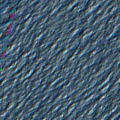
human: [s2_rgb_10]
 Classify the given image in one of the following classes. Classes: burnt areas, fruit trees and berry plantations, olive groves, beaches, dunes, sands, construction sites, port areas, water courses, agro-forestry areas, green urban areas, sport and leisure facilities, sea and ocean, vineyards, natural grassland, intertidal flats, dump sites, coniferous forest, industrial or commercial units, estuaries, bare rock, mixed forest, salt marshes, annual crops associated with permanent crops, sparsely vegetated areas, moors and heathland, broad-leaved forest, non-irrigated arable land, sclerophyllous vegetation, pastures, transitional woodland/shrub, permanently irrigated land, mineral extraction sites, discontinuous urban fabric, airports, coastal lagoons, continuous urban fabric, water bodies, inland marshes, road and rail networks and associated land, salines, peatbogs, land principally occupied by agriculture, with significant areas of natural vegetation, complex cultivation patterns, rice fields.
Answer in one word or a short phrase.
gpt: sea and ocean